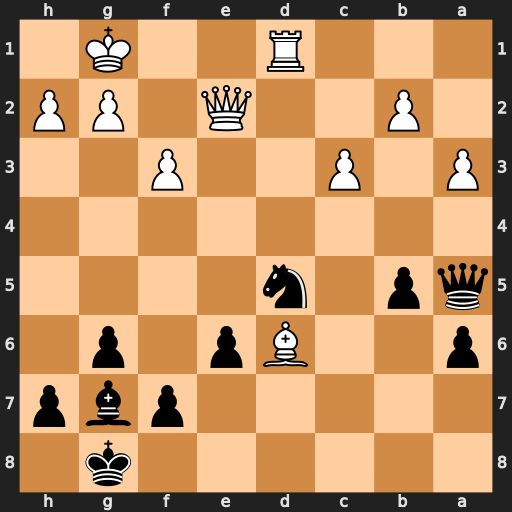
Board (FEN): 6k1/5pbp/p2Bp1p1/qp1n4/8/P1P2P2/1P2Q1PP/3R2K1
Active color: b
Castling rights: -
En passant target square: -
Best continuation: Qb6+ Kh1 Qxd6